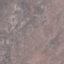
Land use / land cover: HerbaceousVegetation